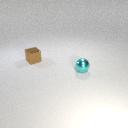
small cyan metal sphere to the right of small brown metal cube